Question: I've created a lot of Circles. And so when I hover over the "Add to Circles" google plus button, a small div pops up that allows me to vertically scroll through my circles.
The really cool part is that it disable body scrolling. So when I scroll to the bottom of the circles viewer, the body doesn't budge.
How is this possible with javascript?
(I've found a hacky way to do it:
'''
$('body').css({'overflow':'hidden'});
$(document).bind('scroll',function () {
window.scrollTo(0,0);
});
'''
But Google does it better. The body scroll bar stays in place (it doesn't vanish like my code makes it), and the body is still unscrollable...)
SCREENSHOT:
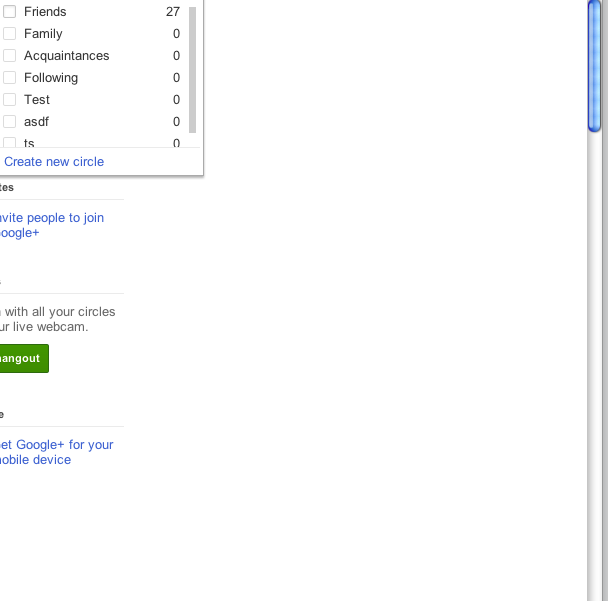
Answer: Try using :
'''
$(document).bind('scroll',function (e) {
e.preventDefault();
e.stopPropagation();
return false;
});
'''